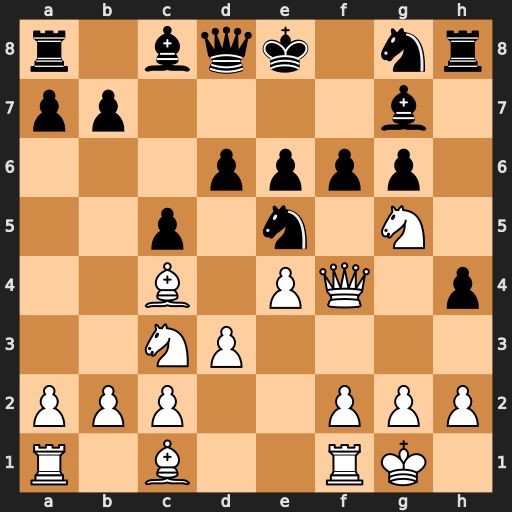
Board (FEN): r1bqk1nr/pp4b1/3pppp1/2p1n1N1/2B1PQ1p/2NP4/PPP2PPP/R1B2RK1
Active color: w
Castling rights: kq
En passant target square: -
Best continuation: Nxe6 Bxe6 Bxe6